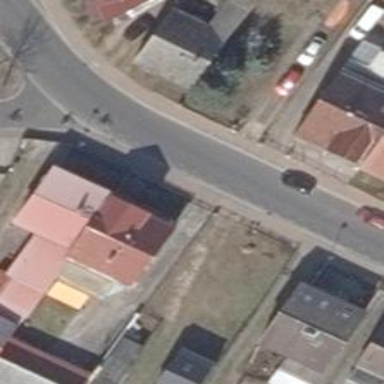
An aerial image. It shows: Tertiary road with asphalt surface. The road has separate sidewalks on both sides.